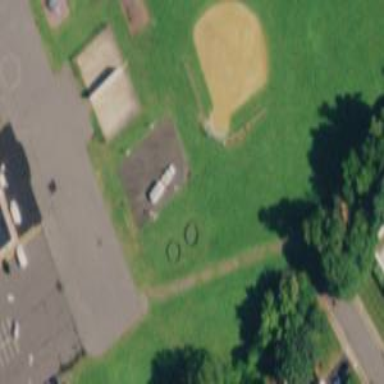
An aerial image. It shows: Asphalt schoolyard for leisure land.